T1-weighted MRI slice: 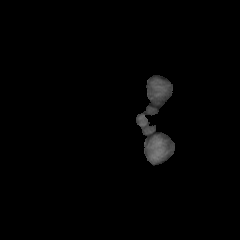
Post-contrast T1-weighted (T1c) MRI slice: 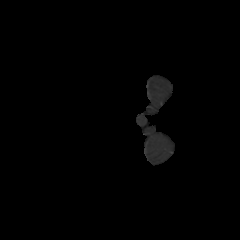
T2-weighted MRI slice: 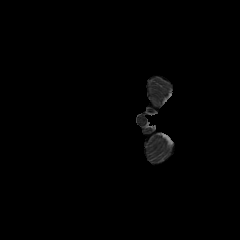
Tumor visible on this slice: no